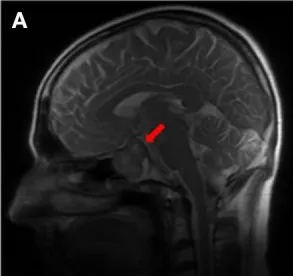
Imaging performed 3 months after surgery. (A,B) Pituitary MRI, T2-weighted basal sagittal and coronal sequences.
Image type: radiology (mri)